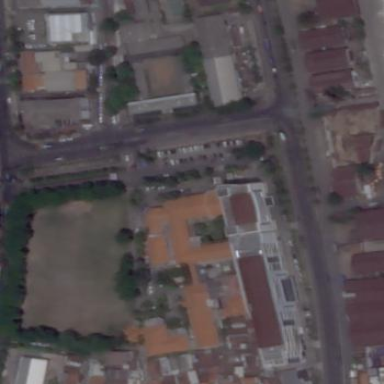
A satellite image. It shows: Hospital building with tiled roof.